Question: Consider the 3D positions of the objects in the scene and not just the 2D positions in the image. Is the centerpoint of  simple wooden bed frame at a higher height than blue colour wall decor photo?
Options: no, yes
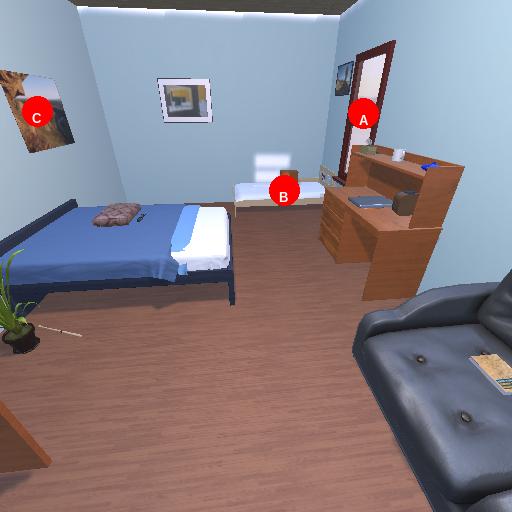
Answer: no